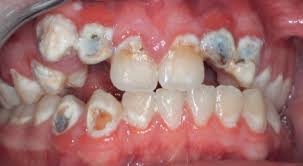
Condition: Caries